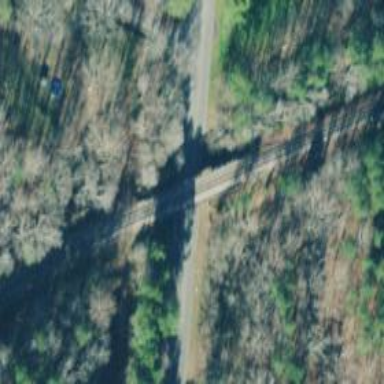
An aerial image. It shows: Railway bridge.